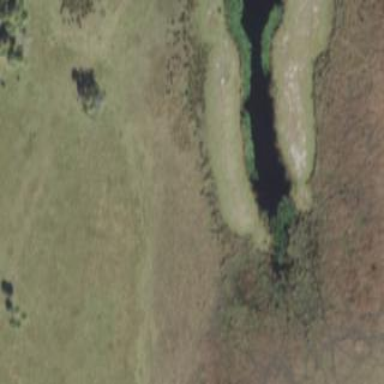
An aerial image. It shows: Marshy wetland area.